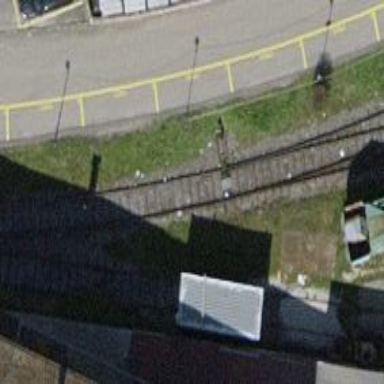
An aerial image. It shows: Railway switch.